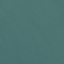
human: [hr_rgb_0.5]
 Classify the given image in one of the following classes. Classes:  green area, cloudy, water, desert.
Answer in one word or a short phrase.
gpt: water